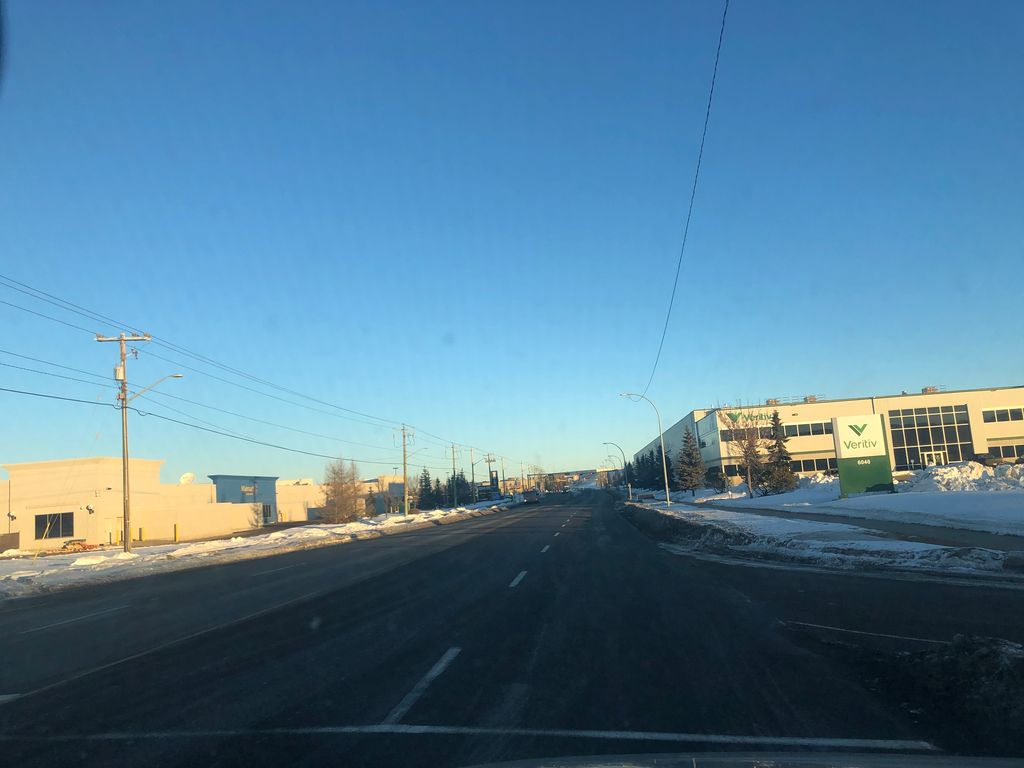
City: calgary